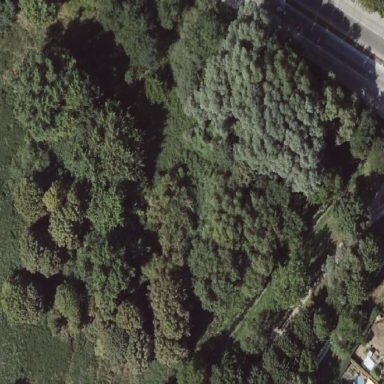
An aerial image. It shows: Forest with mixed types of leaves.